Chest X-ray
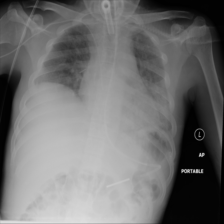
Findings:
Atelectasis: negative
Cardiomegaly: negative
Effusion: negative
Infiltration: positive
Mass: negative
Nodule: negative
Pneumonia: negative
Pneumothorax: negative
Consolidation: negative
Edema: negative
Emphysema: negative
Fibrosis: negative
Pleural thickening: negative
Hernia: negative